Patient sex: F
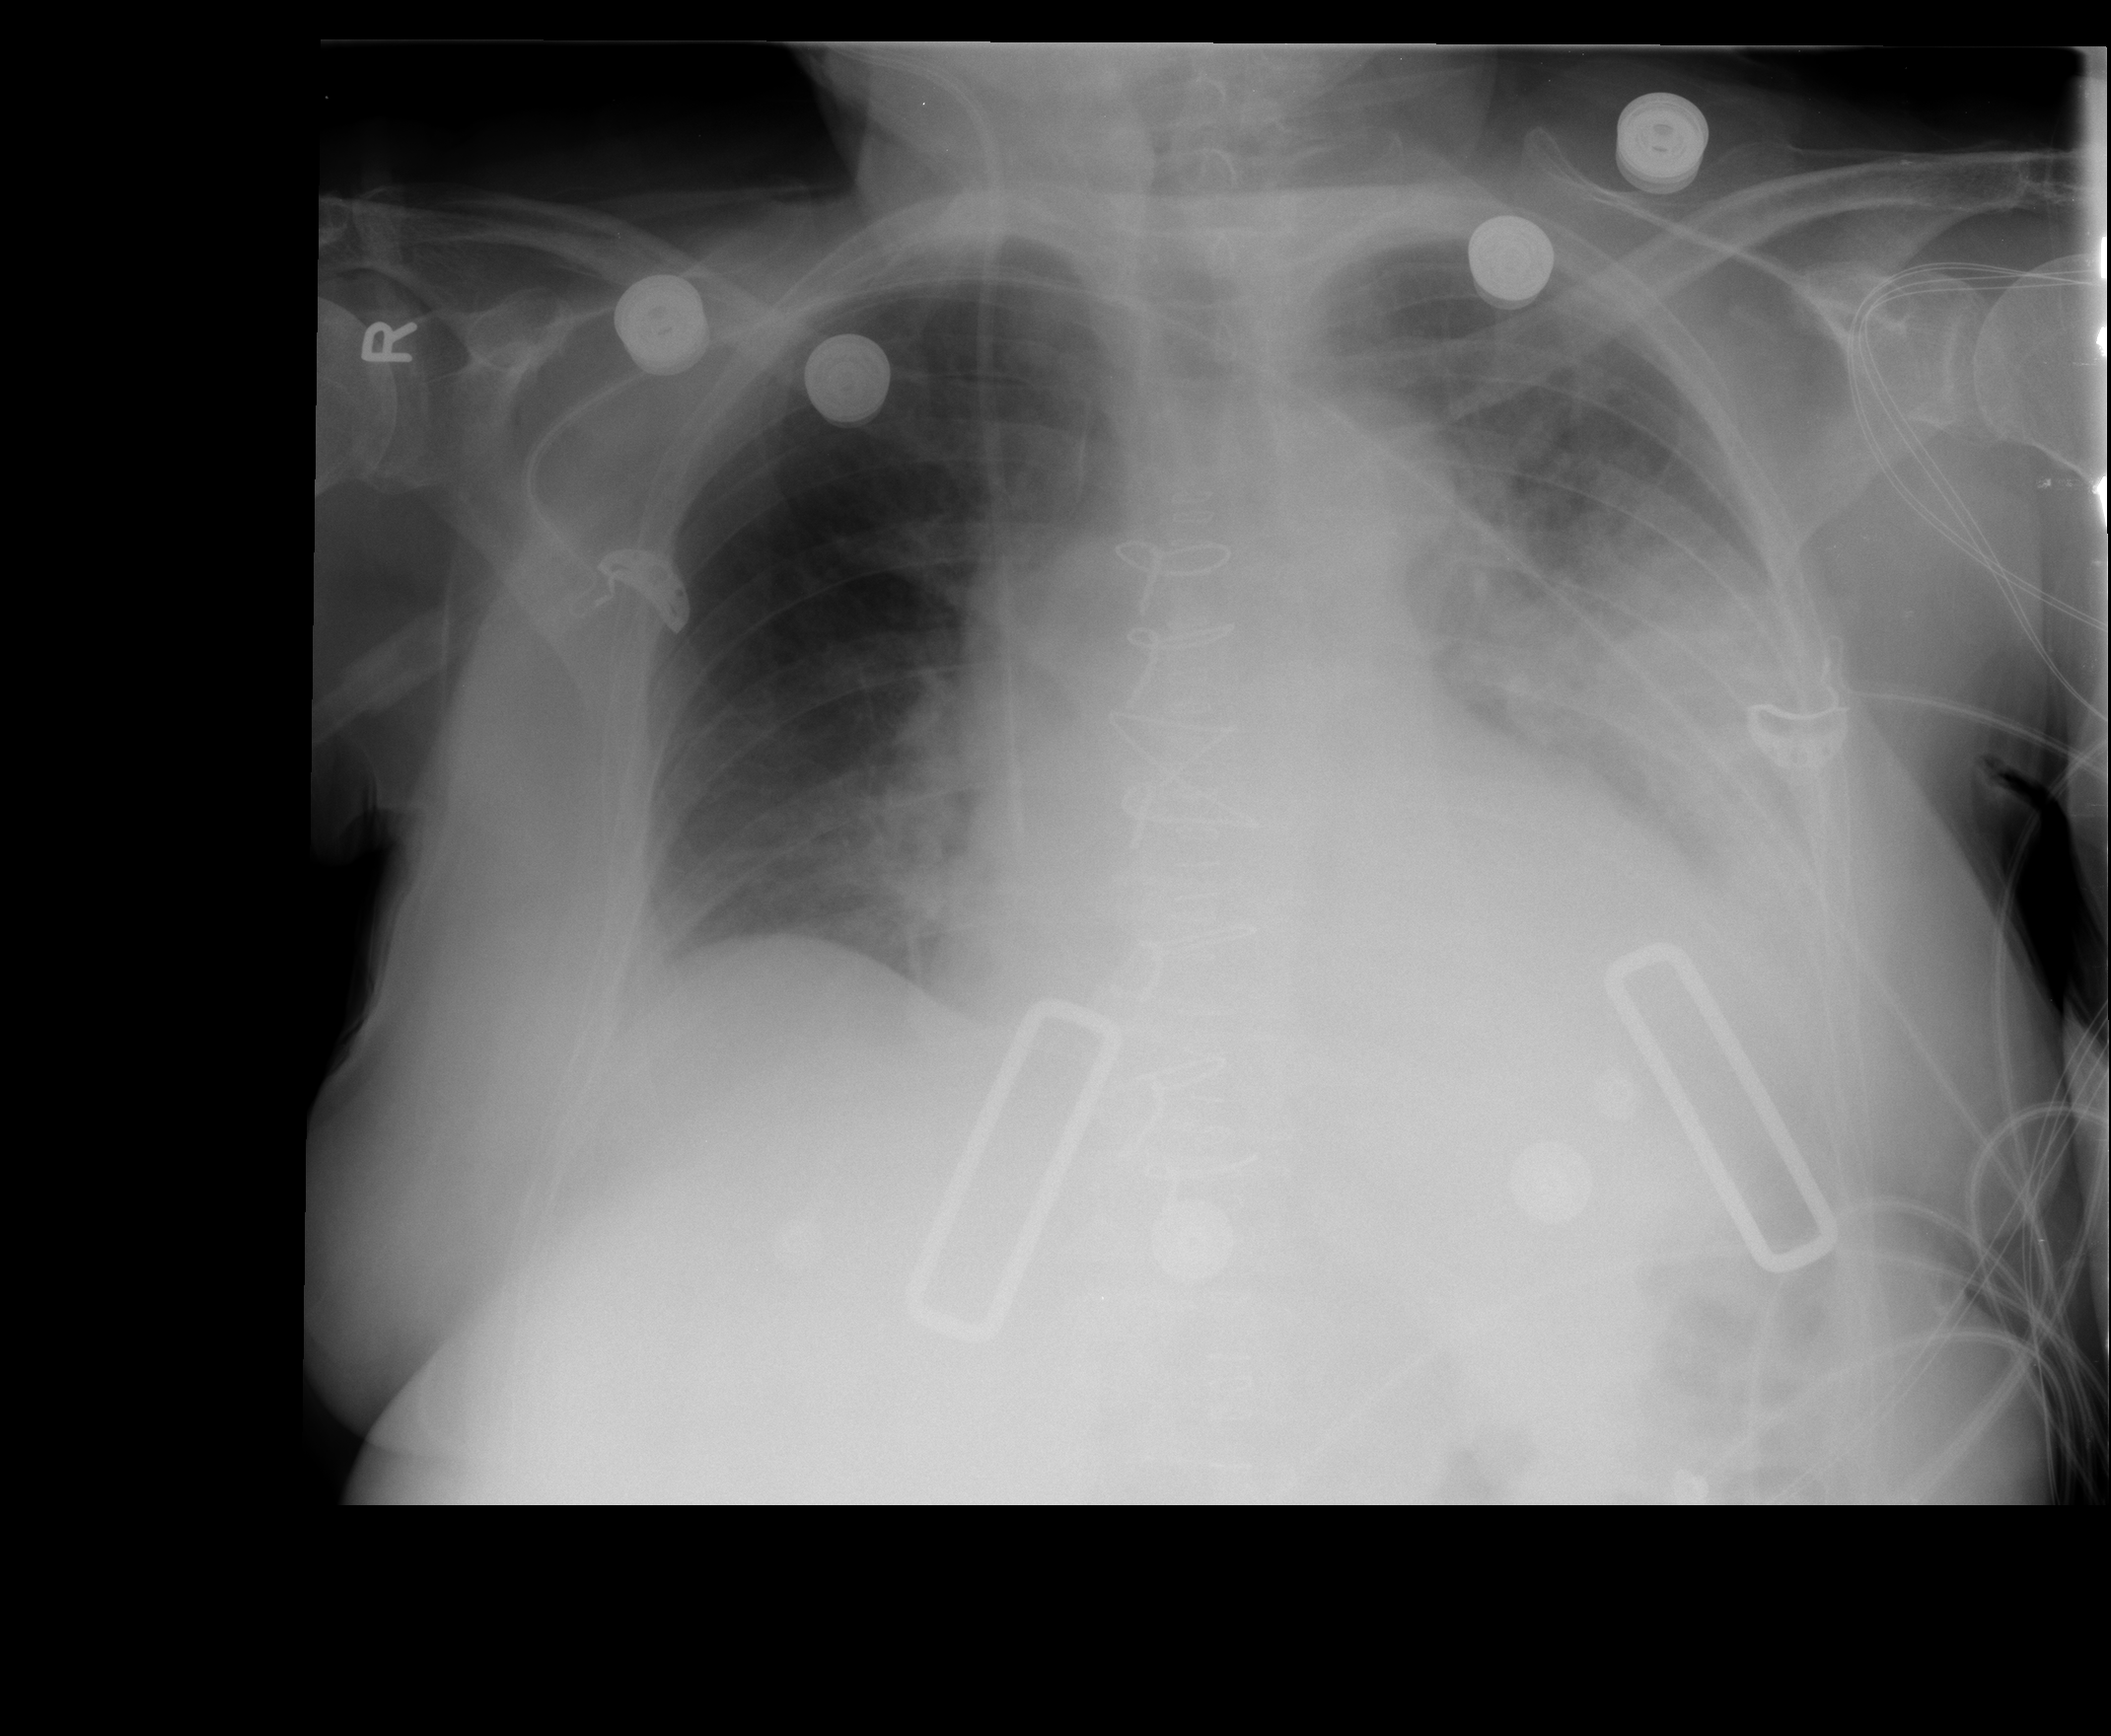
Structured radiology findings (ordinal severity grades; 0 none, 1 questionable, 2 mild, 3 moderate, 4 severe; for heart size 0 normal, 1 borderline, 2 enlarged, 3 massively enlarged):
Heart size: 0
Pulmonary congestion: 2
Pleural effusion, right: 0
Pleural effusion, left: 2
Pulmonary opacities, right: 0
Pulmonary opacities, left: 3
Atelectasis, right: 0
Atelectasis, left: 0